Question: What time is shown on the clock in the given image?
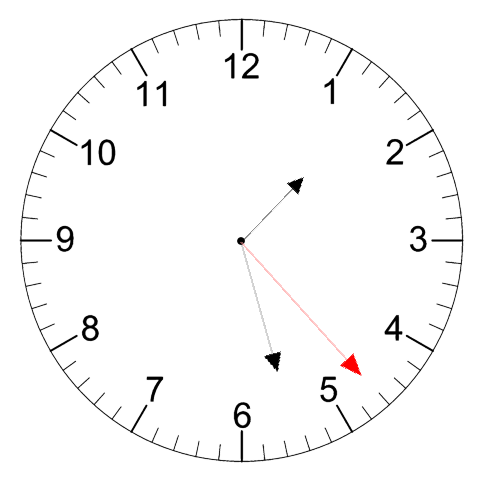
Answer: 01:27:23